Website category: movie
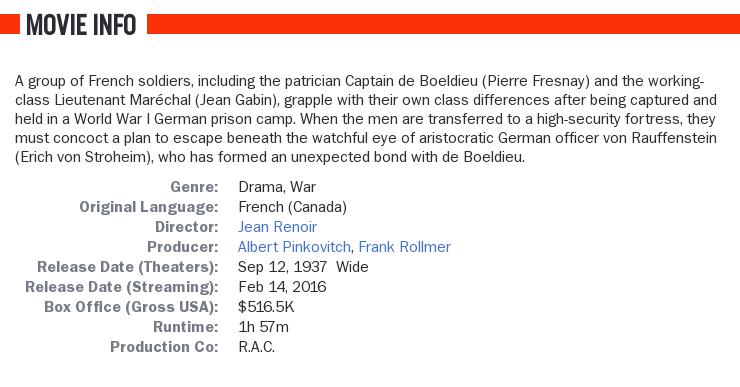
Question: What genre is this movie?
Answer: drama, war

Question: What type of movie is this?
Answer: drama, war

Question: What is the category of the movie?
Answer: drama, war

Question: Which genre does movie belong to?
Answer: drama, war

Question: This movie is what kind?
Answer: drama, war

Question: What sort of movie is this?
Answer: drama, war

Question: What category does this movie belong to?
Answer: drama, war

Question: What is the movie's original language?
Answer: French (Canada)

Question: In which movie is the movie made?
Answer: French (Canada)

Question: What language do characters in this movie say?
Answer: French (Canada)

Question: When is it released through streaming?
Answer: Feb 14, 2016

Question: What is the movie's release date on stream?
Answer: Feb 14, 2016

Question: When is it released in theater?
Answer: Sep 12, 1937 wide

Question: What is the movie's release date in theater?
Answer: Sep 12, 1937 wide

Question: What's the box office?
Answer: $516.5K

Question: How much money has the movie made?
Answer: $516.5K

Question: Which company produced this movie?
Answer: R.A.C.

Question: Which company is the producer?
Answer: R.A.C.

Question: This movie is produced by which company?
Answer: R.A.C.

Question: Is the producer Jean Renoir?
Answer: no

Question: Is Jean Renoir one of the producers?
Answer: no

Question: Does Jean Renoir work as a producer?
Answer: no

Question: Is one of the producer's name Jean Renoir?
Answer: no

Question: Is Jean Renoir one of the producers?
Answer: no

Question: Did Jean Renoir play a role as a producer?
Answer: no

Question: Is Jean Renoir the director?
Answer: yes

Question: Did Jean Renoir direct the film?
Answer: yes

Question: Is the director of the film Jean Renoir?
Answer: yes

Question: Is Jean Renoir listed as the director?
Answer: yes

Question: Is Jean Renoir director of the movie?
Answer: yes

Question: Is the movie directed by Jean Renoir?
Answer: yes

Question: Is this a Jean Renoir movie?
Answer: yes

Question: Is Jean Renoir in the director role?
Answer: yes

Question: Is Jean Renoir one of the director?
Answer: yes

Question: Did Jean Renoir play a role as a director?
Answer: yes

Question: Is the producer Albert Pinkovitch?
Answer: yes

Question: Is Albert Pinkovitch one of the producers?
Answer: yes

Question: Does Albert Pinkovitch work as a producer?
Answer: yes

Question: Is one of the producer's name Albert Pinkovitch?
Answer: yes

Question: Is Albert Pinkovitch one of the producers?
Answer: yes

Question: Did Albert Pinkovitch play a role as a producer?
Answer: yes

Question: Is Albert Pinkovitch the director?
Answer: no

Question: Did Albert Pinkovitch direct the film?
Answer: no

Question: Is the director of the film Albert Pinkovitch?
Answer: no

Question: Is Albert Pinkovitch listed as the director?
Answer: no

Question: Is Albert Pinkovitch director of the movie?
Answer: no

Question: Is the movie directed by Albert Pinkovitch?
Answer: no

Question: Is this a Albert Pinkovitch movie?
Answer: no

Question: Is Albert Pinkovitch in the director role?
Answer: no

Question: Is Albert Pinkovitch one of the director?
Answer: no

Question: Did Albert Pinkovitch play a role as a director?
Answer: no

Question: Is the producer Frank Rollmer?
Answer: yes

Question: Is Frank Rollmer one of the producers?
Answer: yes

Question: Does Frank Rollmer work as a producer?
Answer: yes

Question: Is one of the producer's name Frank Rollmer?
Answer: yes

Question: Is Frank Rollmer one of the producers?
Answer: yes

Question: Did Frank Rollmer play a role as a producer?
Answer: yes

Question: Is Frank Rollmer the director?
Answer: no

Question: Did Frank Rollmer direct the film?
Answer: no

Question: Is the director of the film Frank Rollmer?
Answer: no

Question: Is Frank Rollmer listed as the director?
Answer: no

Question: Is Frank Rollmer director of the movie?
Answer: no

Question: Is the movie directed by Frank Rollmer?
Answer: no

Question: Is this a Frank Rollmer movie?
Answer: no